Question: I have a drag&drop box where users will drop an image into. I wanted to create a preview before uploading. I have the contents of the image, which contains hundreds of lines of something like this:

Is there a way to display the image with its contents?
My current code for reading and assigning:
'''
var reader = new FileReader();
reader.readAsText(uploadedfile[0]);
reader.onload = function (e) {
filecontents = this.result;
reader.abort();
var image = new Image();
image.src = filecontents;
$('#drop p').html('<img src="'+image.src+'"/>');
}
'''
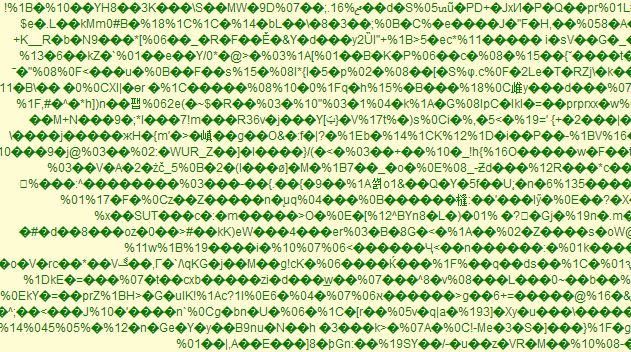
Answer: It's very simple & efficient to do this, no 'FileReader' required, assuming 'uploadedfile' is an "array" of 'File's or 'Blob's:
'''
var image = new Image();
image.src = URL.createObjectURL(uploadedfile[0]);
'''